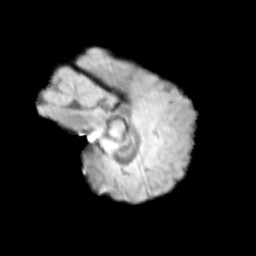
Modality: T2w
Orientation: sagittal
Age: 11
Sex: male
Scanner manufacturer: siemens
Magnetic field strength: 3 T
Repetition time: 3.8 s
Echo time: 0.07 s